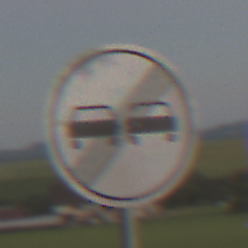
Verkehrszeichen: EndeUeberholverbot
Umgebung: Outdoor, Nature
Tageszeit: SunriseSunset
Wetter: Clear
Licht: Natural
Jahreszeit: NotSpecified
Kontrast: LowContrast